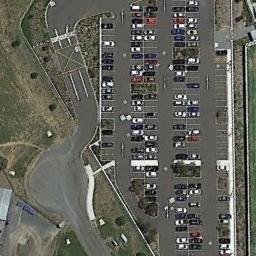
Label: parking_lot